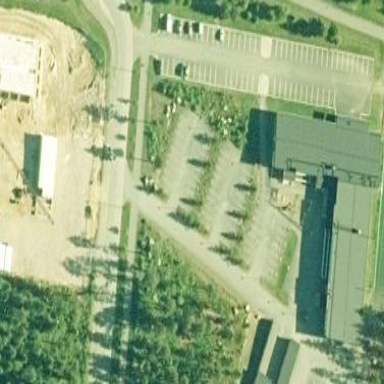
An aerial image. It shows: Parking area with surface.